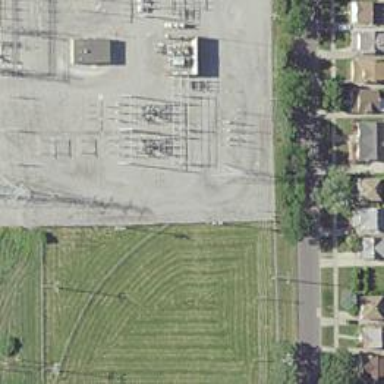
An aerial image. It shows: Switch used for power control.